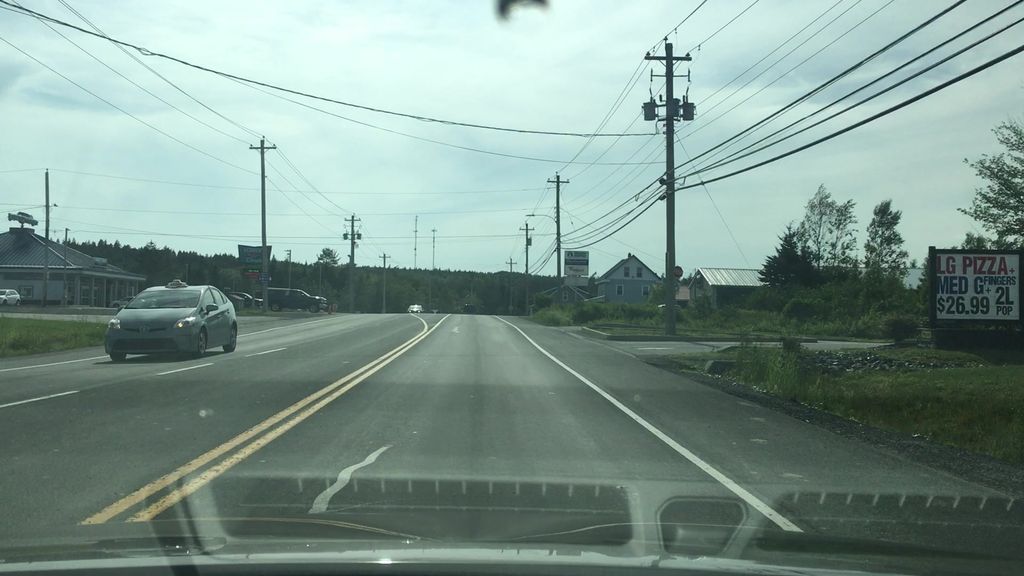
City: halifax